【题型】解答题　【知识点】解析几何　【难度】easy
已知点 $F$ 是抛物线 $C$：$y^2 = 2px$（$p > 0$）的焦点，纵坐标为 2 的点 $N$ 在 $C$ 上，以 $F$ 为圆心、$NF$ 为半径的圆交 $y$ 轴于 $D$，$E$，$|DE| = 2\sqrt{3}$。

(1) 求抛物线 $C$ 的方程；

(2) 过 $(-1,0)$ 作直线 $l$ 与抛物线 $C$ 交于 $A$，$B$，求 $k_{NA} + k_{NB}$ 的值。
【解答】
【解】（1）设圆的半径为 $r$，以 $F$ 为圆心、$NF$ 为半径的圆交 $y$ 轴于 $D$，$E$，
点 $F$ 在 $x$ 轴上，$O$ 为原点，所以 $OF \perp DE$。
$FD = r$，$OD = OE = \dfrac{DE}{2} = \sqrt{3}$。

点 $F$ 坐标为 $\left(\dfrac{p}{2},0\right)$，所以 $OF = \dfrac{p}{2}$。

设 $N$ 点坐标为 $(n,2)$，则 $4 = 2pn$，所以 $n = \dfrac{2}{p}$，

所以 $DF = \sqrt{OD^2 + OF^2} = \sqrt{(\sqrt{3})^2 + \left(\dfrac{p}{2}\right)^2} = r = NF = \sqrt{\left(\dfrac{2}{p} - \dfrac{p}{2}\right)^2 + (2 - 0)^2}$，

即 $(\sqrt{3})^2 + \left(\dfrac{p}{2}\right)^2 = \left(\dfrac{2}{p} - \dfrac{p}{2}\right)^2 + 2^2$，解得 $p = 2$，

所以抛物线 $C$ 的方程为：$y^2 = 4x$。

（2）由（1）知 $N(1,2)$。

设直线 $l$ 的方程为 $x = my - 1$，$A(x_1,y_1)$，$B(x_2,y_2)$。

代入抛物线 $C$ 方程 $y^2 = 4x$，整理得 $y^2 - 4my + 4 = 0$，

$\Delta = (-4m)^2 - 4 \times 1 \times 4 = 16m^2 - 16 > 0$，所以 $m^2 > 1$，

所以 $y_1 + y_2 = 4m$，$y_1y_2 = 4$。

\[
k_{NA} + k_{NB} = \dfrac{y_1 - 2}{x_1 - 1} + \dfrac{y_2 - 2}{x_2 - 1} = \dfrac{y_1 - 2}{my_1 - 1 - 1} + \dfrac{y_2 - 2}{my_2 - 1 - 1} = \dfrac{(y_1 - 2)(my_2 - 2) + (y_2 - 2)(my_1 - 2)}{(my_1 - 2)(my_2 - 2)}
\]

\[
= \dfrac{2my_1y_2 - 2(1 + m)(y_1 + y_2) + 8}{m^2y_1y_2 - 2m(y_1 + y_2) + 4}
\]
\[
= \dfrac{2m \times 4 - 2(1 + m) \times 4m + 8}{m^2 \times 4 - 2m \times 4m + 4} = 2
\]

所以 $k_{NA} + k_{NB}$ 的值为 $\boldsymbol{2}$。

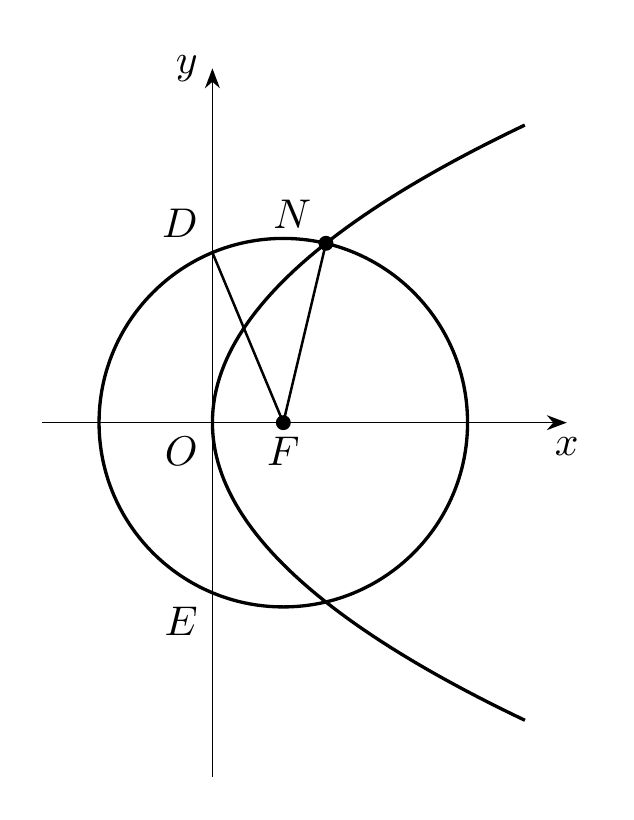
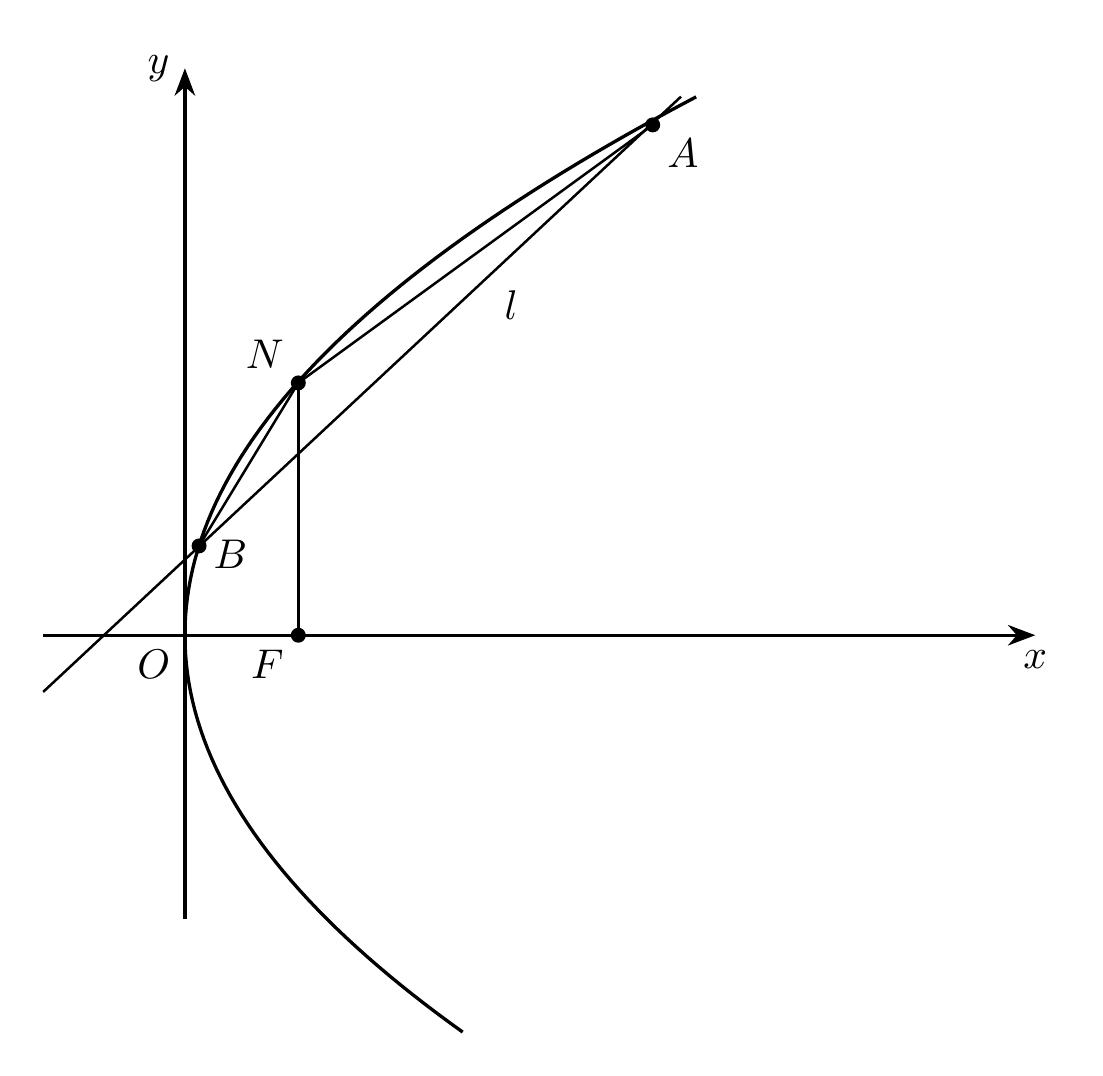